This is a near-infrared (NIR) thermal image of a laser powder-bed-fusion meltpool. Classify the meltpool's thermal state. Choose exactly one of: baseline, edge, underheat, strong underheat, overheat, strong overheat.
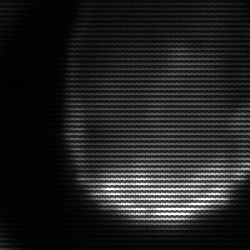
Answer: edge